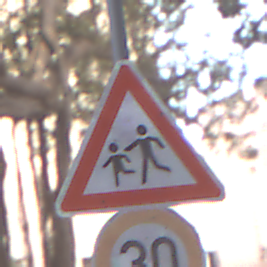
Verkehrszeichen: KinderRechts
Zusatzzeichen unten: Geschwindigkeit30
Umgebung: Outdoor, Suburban
Tageszeit: MorningAfternoon
Wetter: PartlyCloudy
Licht: Natural
Jahreszeit: NotSpecified
Kontrast: LowContrast